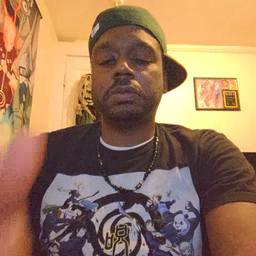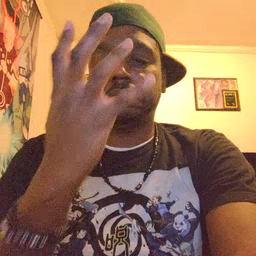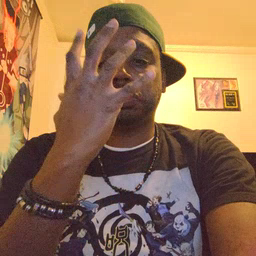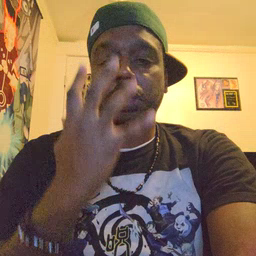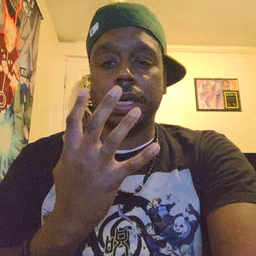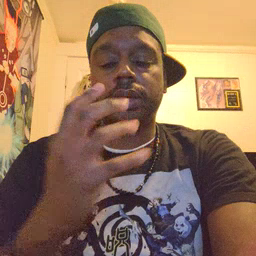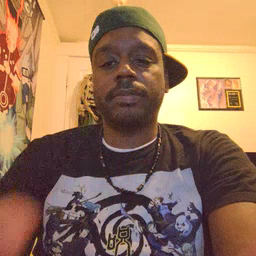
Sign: sad